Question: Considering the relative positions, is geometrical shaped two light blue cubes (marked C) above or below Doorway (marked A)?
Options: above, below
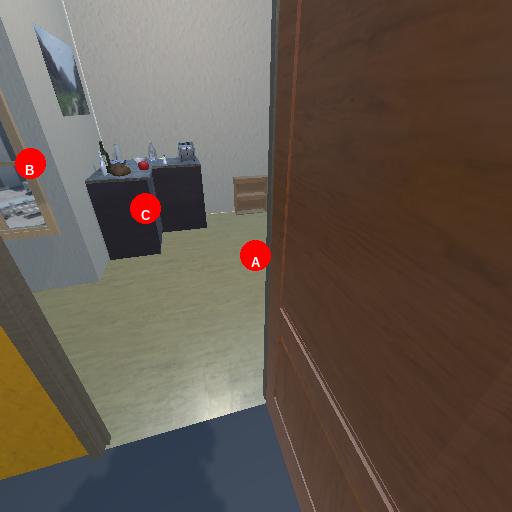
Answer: above